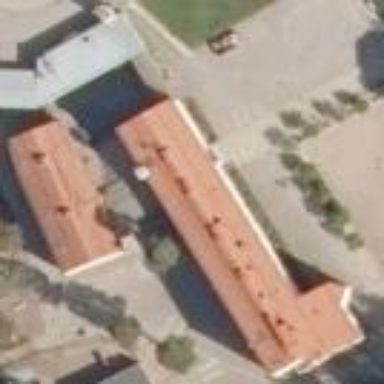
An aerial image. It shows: School building with gabled roof.